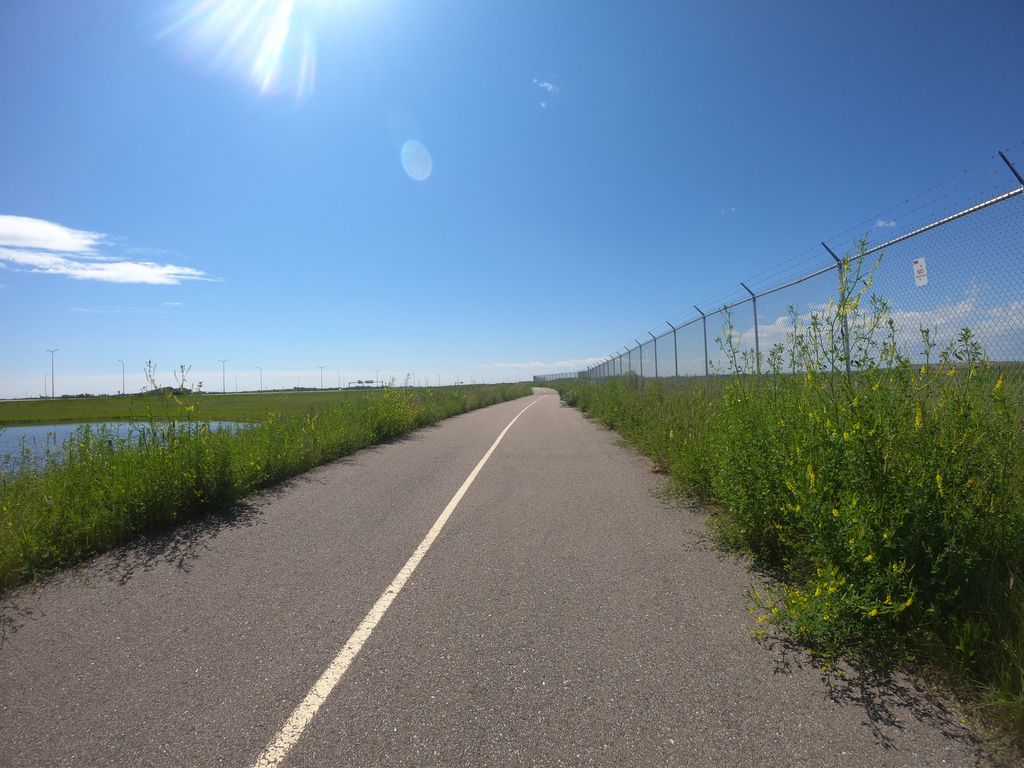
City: calgary